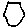
Label: hexagon